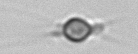
Label: Acanthoica_quattrospina